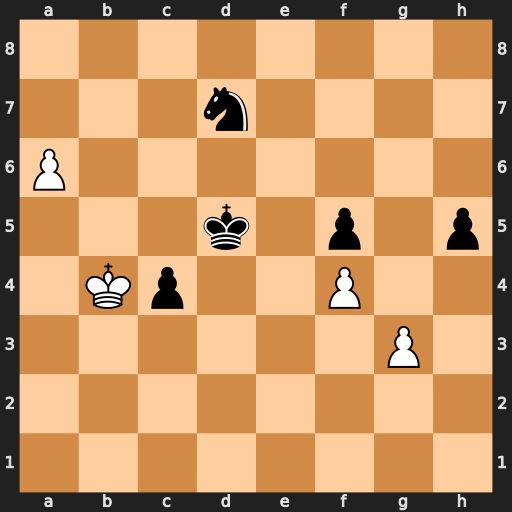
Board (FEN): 8/3n4/P7/3k1p1p/1Kp2P2/6P1/8/8
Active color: w
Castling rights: -
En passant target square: -
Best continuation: Kb5 Kd4 a7